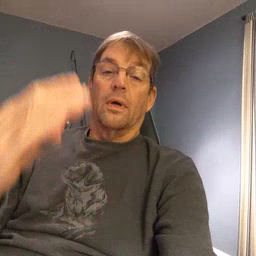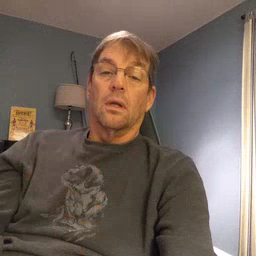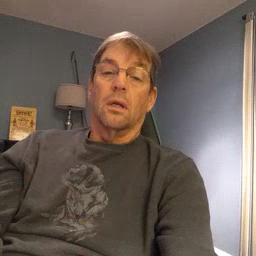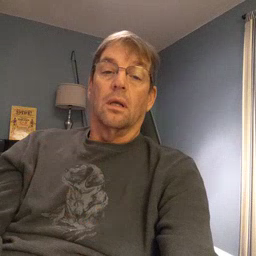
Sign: open